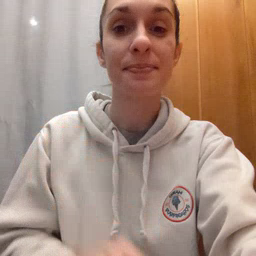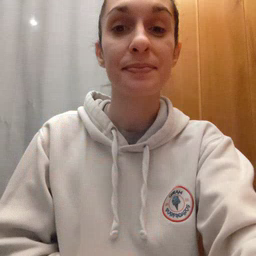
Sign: toy